Question: I am trying to make a small project in mvc4 but I get this problem.
I want to make a registration form. The user must fill the first form and when he clicks into next all datas will be sent to an other View within a model called User( without saving in data base)
and after he fills at least three available times, it will be register whole information (first and second form).
the problem is how to get the data of the first view which is sent to the second view.
'''
class User {
FName
LName
....
List<AvailableDate> dts;
}
'''
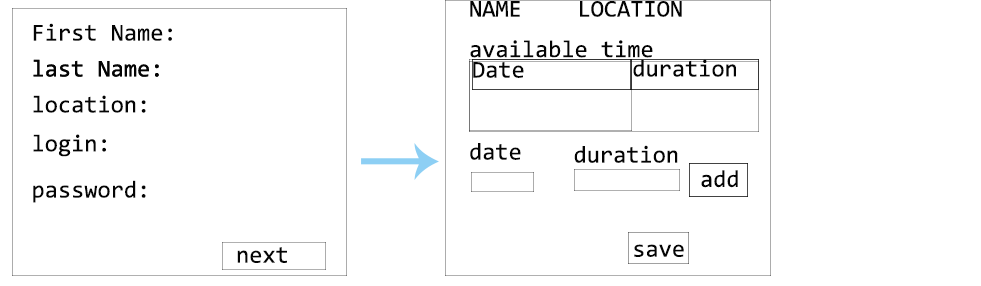
Answer: Here goes my solution. This is a working sample which will traverse the same user model between steps. It uses Model binding concept. More refinement to code is required, with proper validations, Datatime handling etc. At the end of last step, you should see completed filled model, which you can save it.
Model -
'''
public class User
{
public string Fname { get; set; }
public string Lname { get; set; }
public List<AvailabilityDates> Dates { get; set; }
}
public class AvailabilityDates
{
public DateTime? date { get; set; }
}
'''
Controller Actions -
'''
public class UserController : Controller
{
public ActionResult Index()
{
User u = new User();
return View(u);
}
public ActionResult FirstStep(User u)
{
u.Dates = new List<AvailabilityDates>();
u.Dates.Add(new AvailabilityDates() { date = null });
u.Dates.Add(new AvailabilityDates() { date = null });
return View(u);
}
public ActionResult LastStep(User u)
{
// Do your stuff here
return null;
}
}
'''
Index view -
'''
@model MVC.Controllers.User
@{
ViewBag.Title = "Index";
}
<h2>Index</h2>
@using (Html.BeginForm("FirstStep", "User", FormMethod.Post))
{
@Html.LabelFor(model => model.Fname, new { @class = "control-label col-md-2" })
@Html.EditorFor(model => model.Fname)
@Html.ValidationMessageFor(model => model.Fname)
@Html.LabelFor(model => model.Lname, new { @class = "control-label col-md-2" })
@Html.EditorFor(model => model.Lname)
@Html.ValidationMessageFor(model => model.Lname)
<input type="submit" value="Create" class="btn btn-default" />
}
'''
FirstStep View -
'''
@model MVC.Controllers.User
@{
ViewBag.Title = "FirstStep";
}
<h2>FirstStep</h2>
@using (Html.BeginForm("LastStep", "User", FormMethod.Post))
{
@Html.HiddenFor(model => model.Fname);
@Html.HiddenFor(model => model.Lname);
for (int i = 0; i < Model.Dates.Count; i++)
{
@Html.LabelFor(model => Model.Dates[i].date, new { @class = "control-label col-md-2" })
@Html.EditorFor(model => Model.Dates[i].date)
@Html.ValidationMessageFor(model => Model.Dates[i].date)
}
<input type="submit" value="Create" class="btn btn-default" />
}
'''
Output -

I would also suggest you to look into some JQuery good wizard controls -
- <URL>